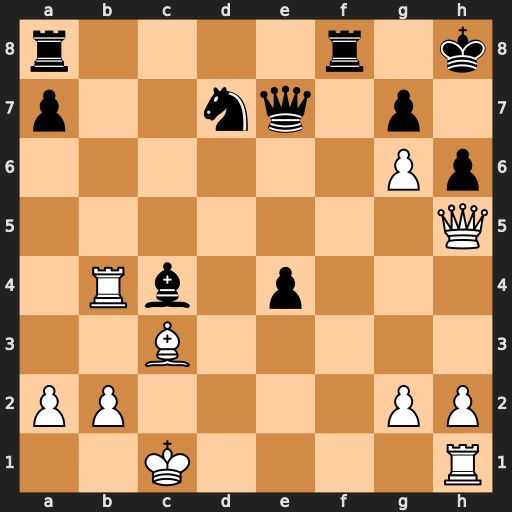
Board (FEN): r4r1k/p2nq1p1/6Pp/7Q/1Rb1p3/2B5/PP4PP/2K4R
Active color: w
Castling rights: -
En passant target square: -
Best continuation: Qxh6+ Kg8 Qh7#